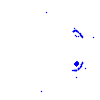
Particle: pion